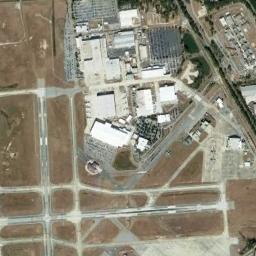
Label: airport